Field crop: maize
Growth stage: 1
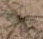
Species: salsola